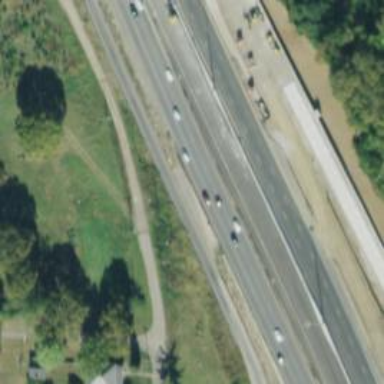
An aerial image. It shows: Motorway with embankment.